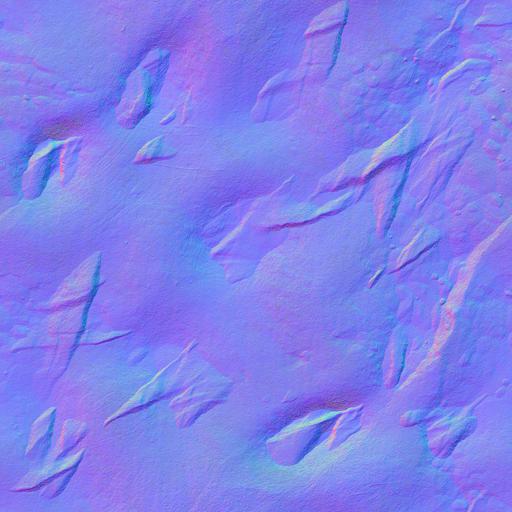
cliff dark grey moss mossy rock stone